Field crop: maize
Growth stage: 2
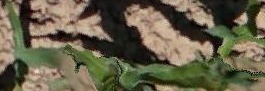
Species: maize